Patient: sex M, age 64
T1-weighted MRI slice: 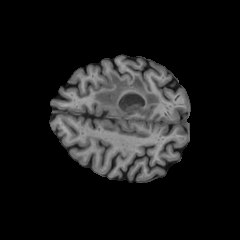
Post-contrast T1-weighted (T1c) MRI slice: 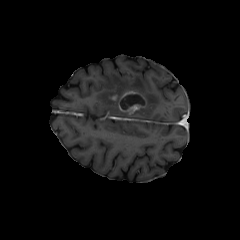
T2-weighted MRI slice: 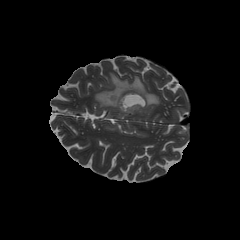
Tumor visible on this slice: yes
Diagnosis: Glioblastoma, IDH-wildtype
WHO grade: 4